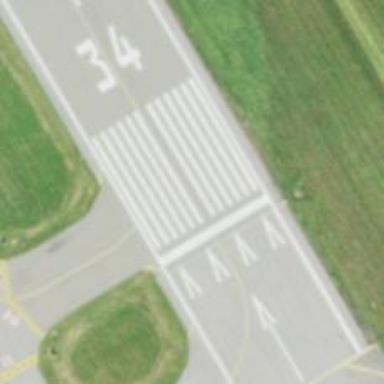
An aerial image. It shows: View of taxiway at the airport.